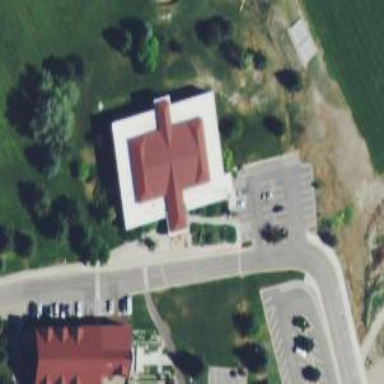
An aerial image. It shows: Library building.